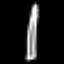
Label: pencil